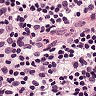
Metastatic tissue present: no